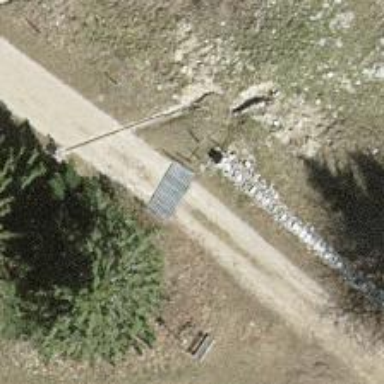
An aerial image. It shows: Cattle grid barrier.